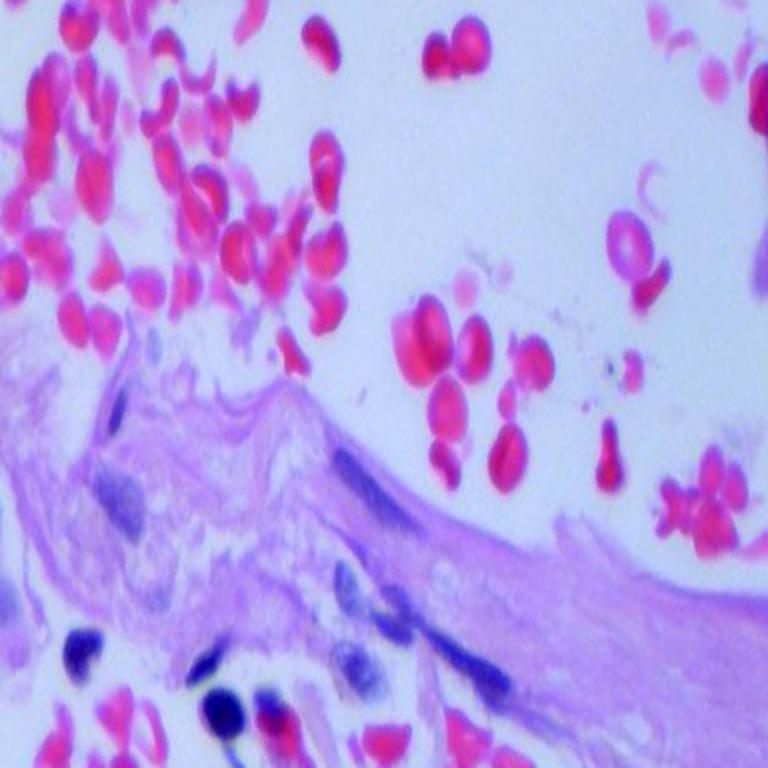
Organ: lung
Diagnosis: adenocarcinomas